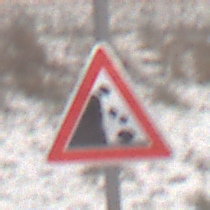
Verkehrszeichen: SteinschlagLinks
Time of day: Midday
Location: Outdoor (Nature)
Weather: Overcast
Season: Winter
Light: Natural